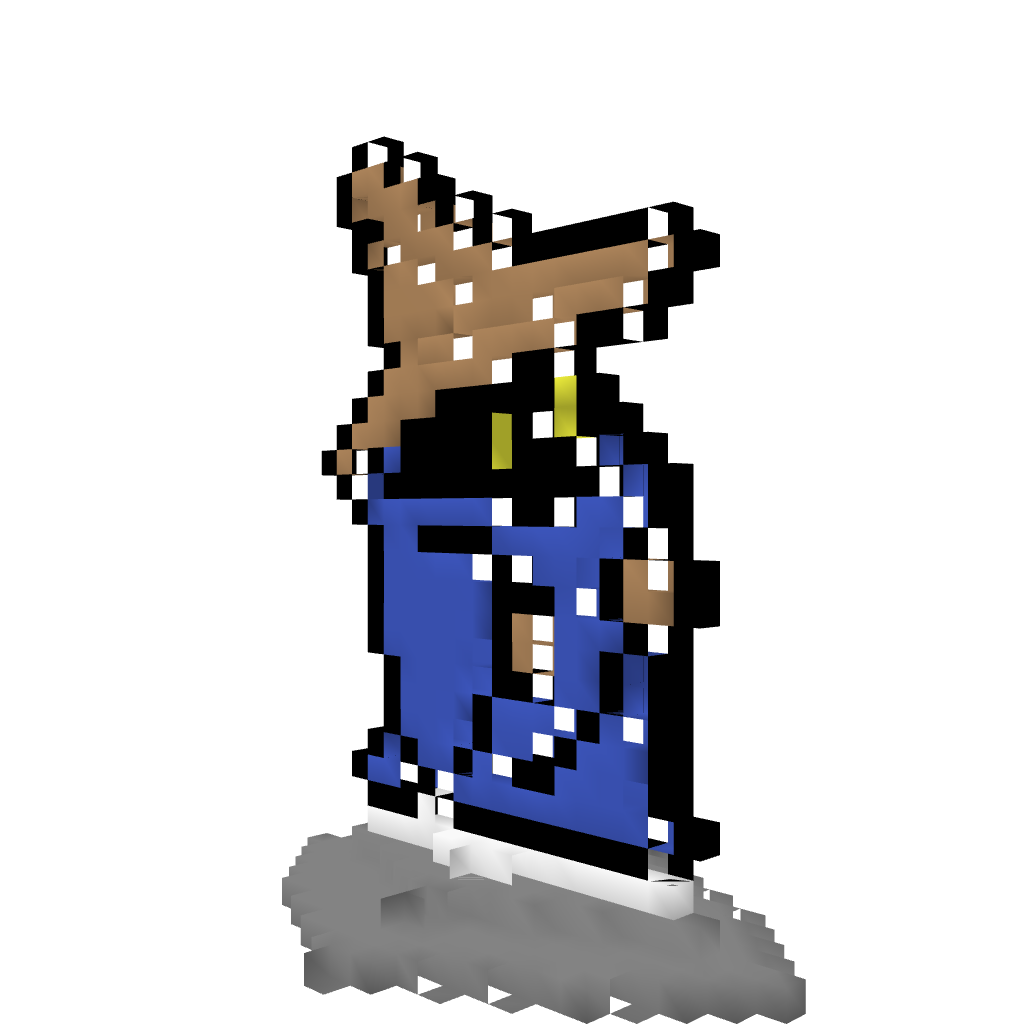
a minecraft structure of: Black Mage FF1 (NES) good quality